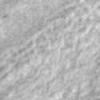
Label: no_change